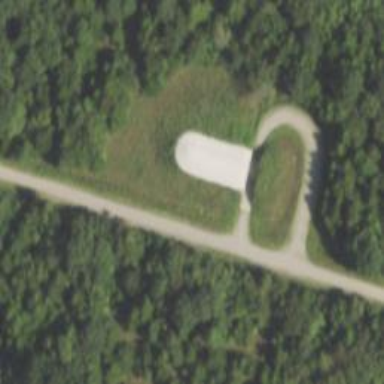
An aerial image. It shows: Military bunker for protection and defense.